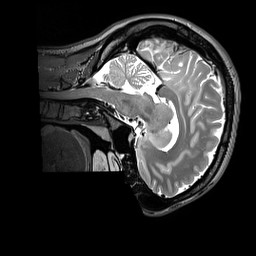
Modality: T2w
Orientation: sagittal
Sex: female
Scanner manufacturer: siemens
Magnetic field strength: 3 T
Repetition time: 3.2 s
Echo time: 0.409 s